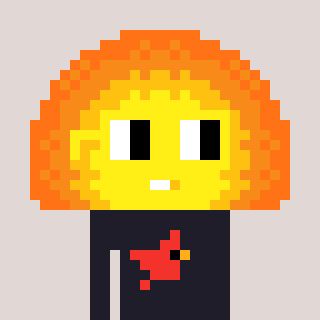
a pixel art character with square yellow glasses, a sunset-shaped head and a grayscale-colored body on a warm background